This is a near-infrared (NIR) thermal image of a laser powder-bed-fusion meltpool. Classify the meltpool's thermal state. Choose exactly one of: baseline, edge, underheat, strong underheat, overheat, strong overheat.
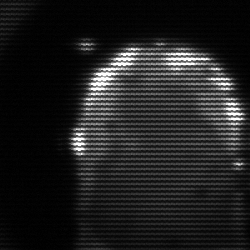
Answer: baseline